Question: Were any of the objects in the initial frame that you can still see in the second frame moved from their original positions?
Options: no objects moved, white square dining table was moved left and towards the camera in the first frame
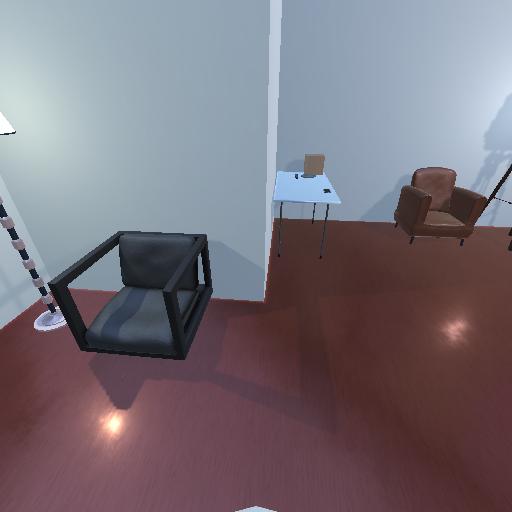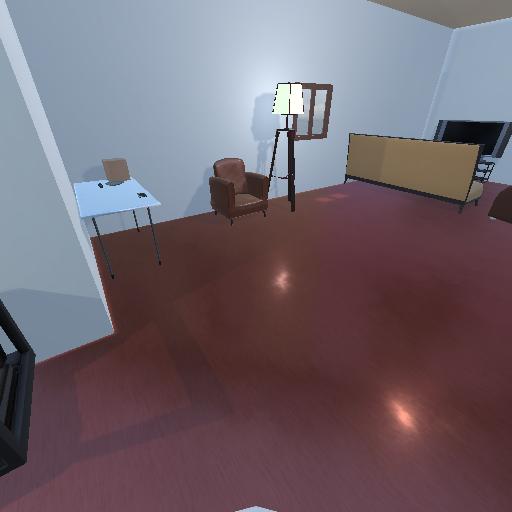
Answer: no objects moved